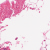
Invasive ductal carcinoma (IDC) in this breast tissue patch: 0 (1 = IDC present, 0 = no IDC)